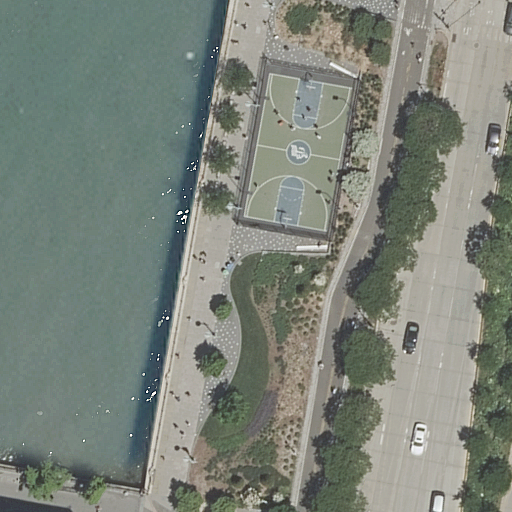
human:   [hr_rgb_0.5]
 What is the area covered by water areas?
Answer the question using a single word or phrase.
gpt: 3528m2

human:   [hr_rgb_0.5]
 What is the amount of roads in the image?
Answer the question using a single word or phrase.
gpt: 6

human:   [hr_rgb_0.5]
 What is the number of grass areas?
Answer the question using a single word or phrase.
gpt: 2

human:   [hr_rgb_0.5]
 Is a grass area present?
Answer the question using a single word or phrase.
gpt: yes

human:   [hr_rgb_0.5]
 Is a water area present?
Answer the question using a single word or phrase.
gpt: yes

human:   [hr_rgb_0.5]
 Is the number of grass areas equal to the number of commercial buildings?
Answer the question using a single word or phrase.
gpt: no

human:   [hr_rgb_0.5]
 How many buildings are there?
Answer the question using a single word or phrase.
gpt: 0

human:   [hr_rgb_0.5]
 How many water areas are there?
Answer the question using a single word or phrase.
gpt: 1

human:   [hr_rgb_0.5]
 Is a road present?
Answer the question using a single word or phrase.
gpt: yes

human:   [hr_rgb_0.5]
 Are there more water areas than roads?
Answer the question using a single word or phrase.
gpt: no

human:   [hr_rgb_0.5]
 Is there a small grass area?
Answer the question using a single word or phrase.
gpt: yes

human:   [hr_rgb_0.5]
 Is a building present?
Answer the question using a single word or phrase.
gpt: no

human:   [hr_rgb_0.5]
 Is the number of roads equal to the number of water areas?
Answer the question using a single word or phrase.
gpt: no

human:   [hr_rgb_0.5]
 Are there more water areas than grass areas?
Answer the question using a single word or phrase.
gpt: no

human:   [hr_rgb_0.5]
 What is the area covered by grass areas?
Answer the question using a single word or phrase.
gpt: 514m2

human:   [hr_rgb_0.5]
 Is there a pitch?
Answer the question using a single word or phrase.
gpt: yes

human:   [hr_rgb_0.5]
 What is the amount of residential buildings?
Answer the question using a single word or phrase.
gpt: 0

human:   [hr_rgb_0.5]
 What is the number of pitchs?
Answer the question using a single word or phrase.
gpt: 1

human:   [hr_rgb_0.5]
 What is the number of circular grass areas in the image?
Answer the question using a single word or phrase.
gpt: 0

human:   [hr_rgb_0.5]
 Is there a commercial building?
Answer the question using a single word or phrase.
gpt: no

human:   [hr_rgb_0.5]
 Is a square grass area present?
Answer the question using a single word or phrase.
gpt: no

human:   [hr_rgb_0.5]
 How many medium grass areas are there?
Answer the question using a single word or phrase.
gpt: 0

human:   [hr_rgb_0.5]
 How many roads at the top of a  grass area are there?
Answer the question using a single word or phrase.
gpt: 6

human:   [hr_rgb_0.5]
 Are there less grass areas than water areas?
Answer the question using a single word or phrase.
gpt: no

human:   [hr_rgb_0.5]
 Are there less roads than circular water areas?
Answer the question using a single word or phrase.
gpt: no

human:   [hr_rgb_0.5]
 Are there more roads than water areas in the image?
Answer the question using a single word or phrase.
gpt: yes

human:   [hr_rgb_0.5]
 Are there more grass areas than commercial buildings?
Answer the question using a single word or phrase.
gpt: yes

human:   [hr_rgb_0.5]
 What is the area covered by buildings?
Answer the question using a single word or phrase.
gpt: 0m2

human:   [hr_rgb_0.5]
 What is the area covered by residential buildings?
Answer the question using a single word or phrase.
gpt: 0m2

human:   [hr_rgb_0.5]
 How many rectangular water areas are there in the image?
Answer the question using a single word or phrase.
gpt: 1

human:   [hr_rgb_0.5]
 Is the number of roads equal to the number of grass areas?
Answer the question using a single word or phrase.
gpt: no

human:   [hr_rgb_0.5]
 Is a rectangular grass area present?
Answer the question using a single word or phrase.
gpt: yes

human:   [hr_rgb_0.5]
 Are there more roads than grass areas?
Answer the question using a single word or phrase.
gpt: yes

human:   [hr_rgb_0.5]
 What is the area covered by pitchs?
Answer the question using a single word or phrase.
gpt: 510m2

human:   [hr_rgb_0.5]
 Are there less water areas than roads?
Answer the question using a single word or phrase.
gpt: yes

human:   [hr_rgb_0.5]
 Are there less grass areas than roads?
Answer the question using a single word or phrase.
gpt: yes

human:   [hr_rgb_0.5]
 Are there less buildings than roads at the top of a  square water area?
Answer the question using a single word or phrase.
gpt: no

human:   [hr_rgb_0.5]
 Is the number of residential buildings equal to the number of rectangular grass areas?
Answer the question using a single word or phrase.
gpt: no

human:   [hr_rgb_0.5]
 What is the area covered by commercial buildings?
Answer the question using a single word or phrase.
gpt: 0m2

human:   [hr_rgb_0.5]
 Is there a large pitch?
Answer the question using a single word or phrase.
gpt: yes

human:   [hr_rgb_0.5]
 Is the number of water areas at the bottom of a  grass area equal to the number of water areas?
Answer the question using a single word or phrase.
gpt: no

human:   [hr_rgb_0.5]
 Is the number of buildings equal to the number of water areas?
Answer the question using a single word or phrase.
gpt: no

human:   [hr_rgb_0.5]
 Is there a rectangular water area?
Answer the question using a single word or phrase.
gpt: yes

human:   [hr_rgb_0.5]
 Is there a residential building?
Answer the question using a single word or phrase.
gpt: no

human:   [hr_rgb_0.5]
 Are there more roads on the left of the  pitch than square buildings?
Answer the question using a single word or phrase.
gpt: yes

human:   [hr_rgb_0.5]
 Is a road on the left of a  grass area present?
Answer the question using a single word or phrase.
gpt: yes

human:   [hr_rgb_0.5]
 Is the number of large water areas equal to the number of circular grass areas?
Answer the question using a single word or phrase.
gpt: no

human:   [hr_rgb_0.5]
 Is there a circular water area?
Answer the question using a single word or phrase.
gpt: no

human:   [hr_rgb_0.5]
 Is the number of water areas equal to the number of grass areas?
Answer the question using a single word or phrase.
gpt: no

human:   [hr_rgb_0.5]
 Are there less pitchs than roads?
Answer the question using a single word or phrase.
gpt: yes

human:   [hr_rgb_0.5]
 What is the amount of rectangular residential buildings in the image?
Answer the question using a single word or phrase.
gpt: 0

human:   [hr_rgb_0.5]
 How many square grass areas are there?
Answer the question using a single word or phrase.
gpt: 0

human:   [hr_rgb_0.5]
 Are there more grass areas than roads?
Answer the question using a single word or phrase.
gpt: no

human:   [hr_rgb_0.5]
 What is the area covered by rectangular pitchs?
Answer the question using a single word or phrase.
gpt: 510m2

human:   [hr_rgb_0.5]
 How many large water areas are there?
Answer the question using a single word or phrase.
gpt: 1

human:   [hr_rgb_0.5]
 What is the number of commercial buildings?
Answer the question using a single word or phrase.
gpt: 0

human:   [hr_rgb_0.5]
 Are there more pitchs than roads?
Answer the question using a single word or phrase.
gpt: no

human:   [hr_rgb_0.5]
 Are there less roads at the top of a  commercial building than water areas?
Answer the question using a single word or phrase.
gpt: yes

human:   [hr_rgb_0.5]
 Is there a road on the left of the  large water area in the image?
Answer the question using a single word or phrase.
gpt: no

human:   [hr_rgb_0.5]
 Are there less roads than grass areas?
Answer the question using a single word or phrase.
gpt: no

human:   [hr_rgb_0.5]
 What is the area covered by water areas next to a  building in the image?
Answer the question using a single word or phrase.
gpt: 0m2

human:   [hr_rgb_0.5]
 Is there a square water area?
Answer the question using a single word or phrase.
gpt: no

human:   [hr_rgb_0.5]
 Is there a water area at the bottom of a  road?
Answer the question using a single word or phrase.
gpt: no

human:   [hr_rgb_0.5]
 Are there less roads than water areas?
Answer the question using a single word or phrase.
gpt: no